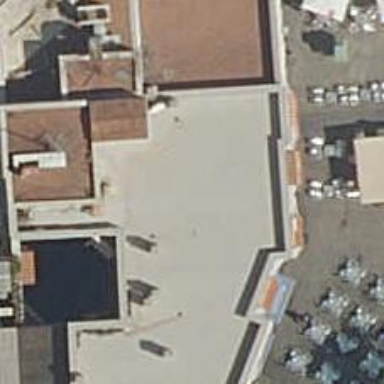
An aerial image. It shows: Restaurant.